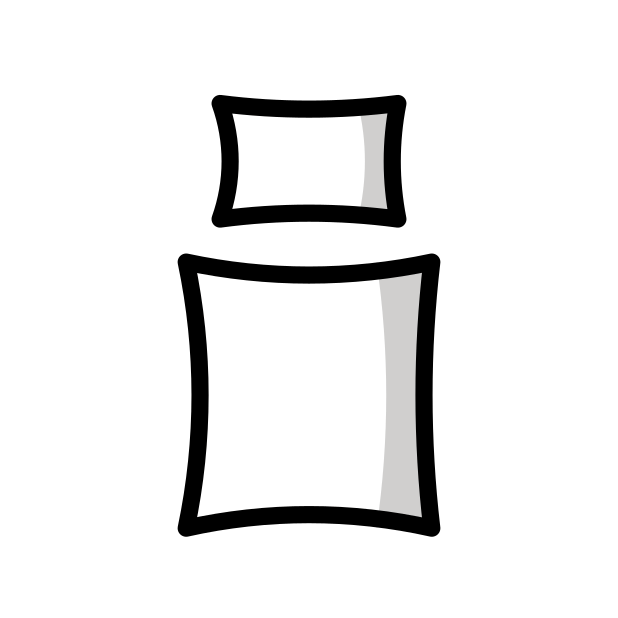
bed linen